Question: I trie to add a package to eclipse, i tried to put the folder in the com forlder but i still have an error

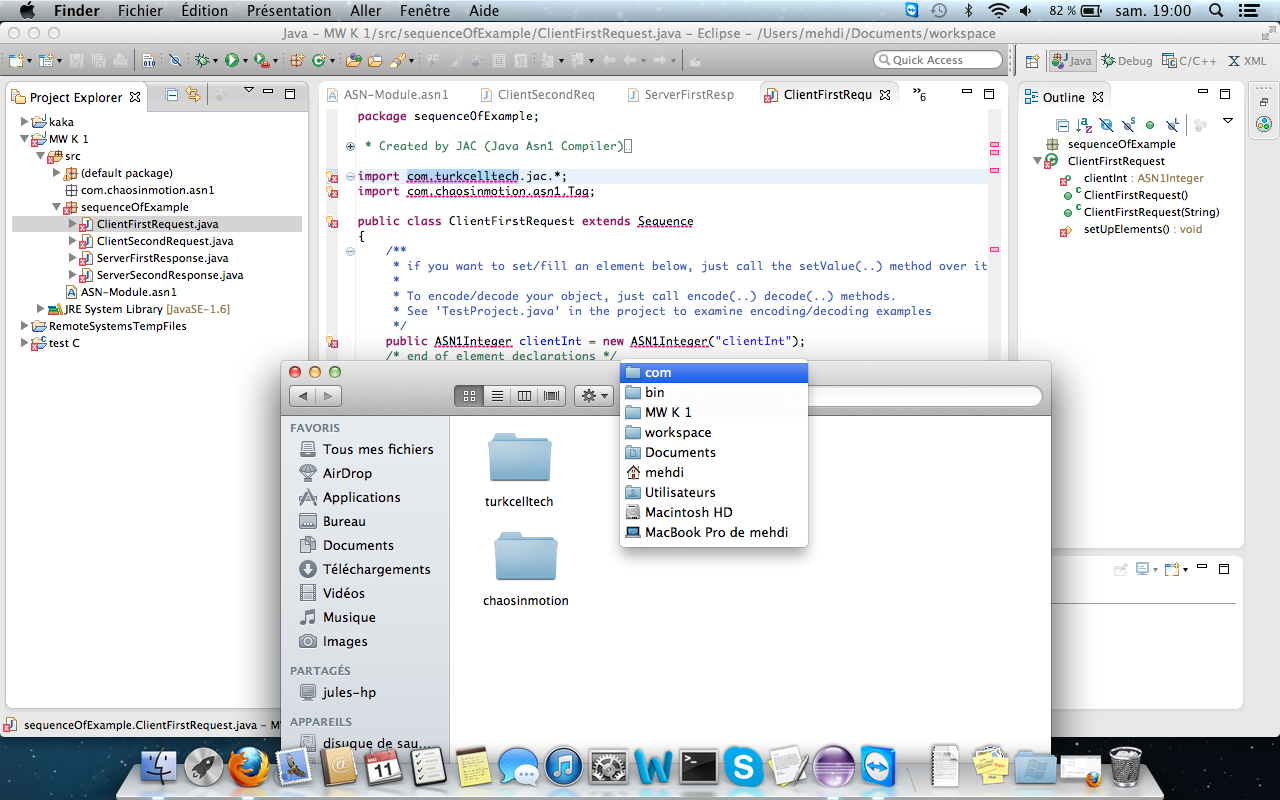
Answer: Your screenshot looks like you want to use a library and don't know how to reference it from your project.
What you should do is:
- 'MW K 1'- 'Java Build Path'- 'Libraries'- '.jar'
This way your project will find the packages and classes which are located in this library and you will be able to use them in your project.
You should also be aware of the fact that in order to run your program, the library must be available at runtime, too.